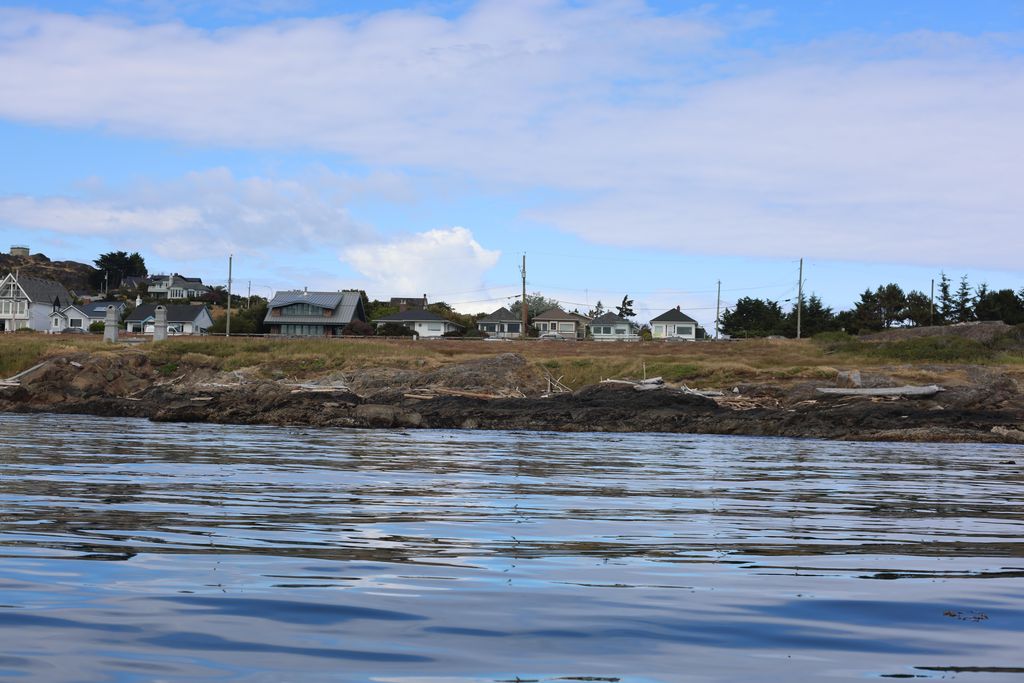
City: victoria